Question: I have selected 'Present as Popover' in Interface Builder for my StoryBoard Segue.

How can I get reference to UIPopoverController in 'prepareForSegue'?
I tried like this, but it not goes inside the if statement.
'''
if segue is UIStoryboardPopoverSegue {
let popoverSegue = segue as UIStoryboardPopoverSegue
simpleTableViewController.popoverController = popoverSegue.popoverController
}
'''
# UPDATE
If you need popovercontroller, just to dismiss it, then the way to dismiss an adaptive view controller is:
'''
self.dismissViewControllerAnimated(true, completion: nil)
'''
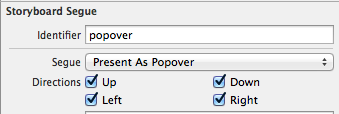
Answer: You shouldn't check the type of the segue, rather you should check the segue identifier.
'''
if segue.identifier == "popover" {
let popoverSegue = segue as UIStoryboardPopoverSegue
simpleTableViewController.popoverController = popoverSegue.popoverController
}
'''